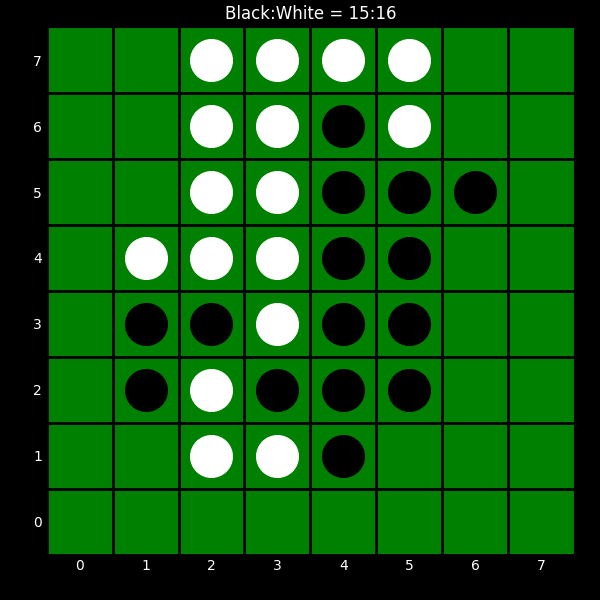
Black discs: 15
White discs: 16